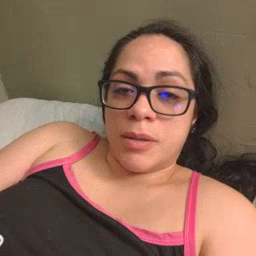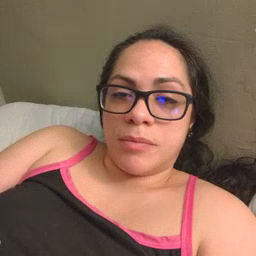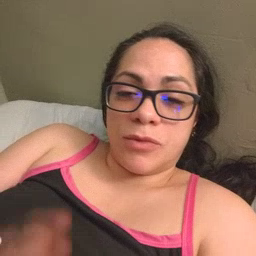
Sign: icecream